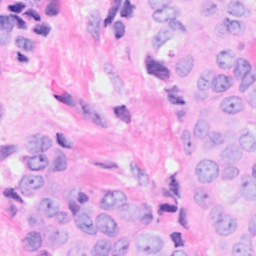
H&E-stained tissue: Breast